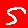
Digit: 5